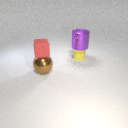
large brown metal sphere below small red rubber cube